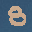
Label: 8